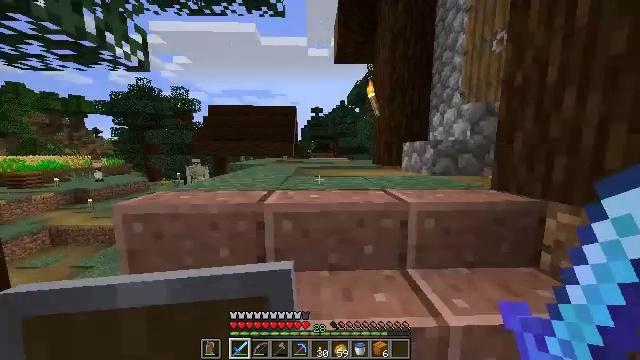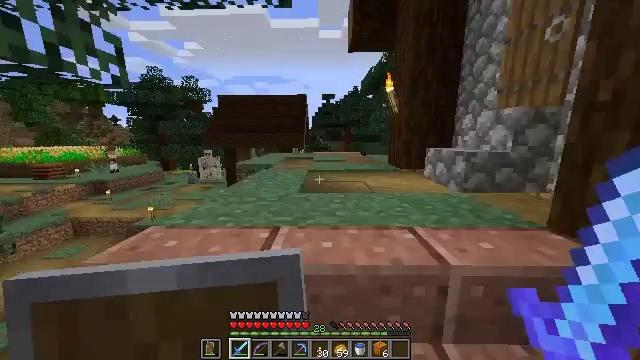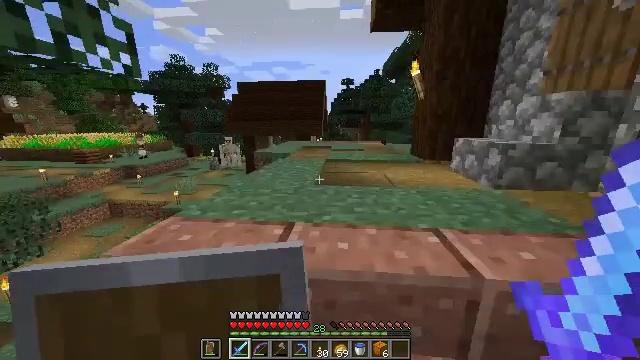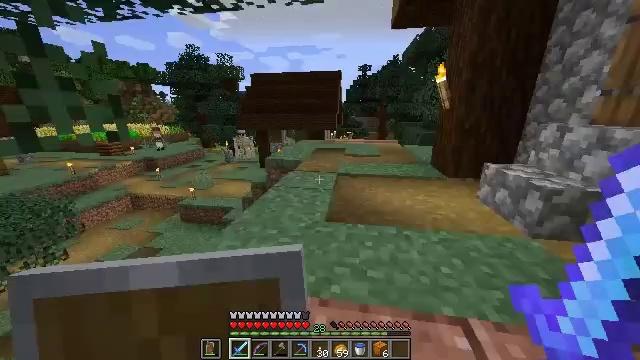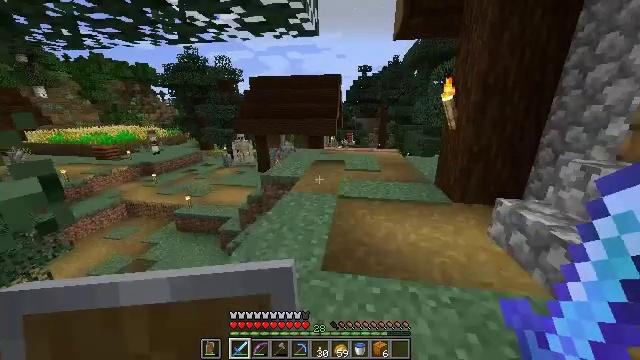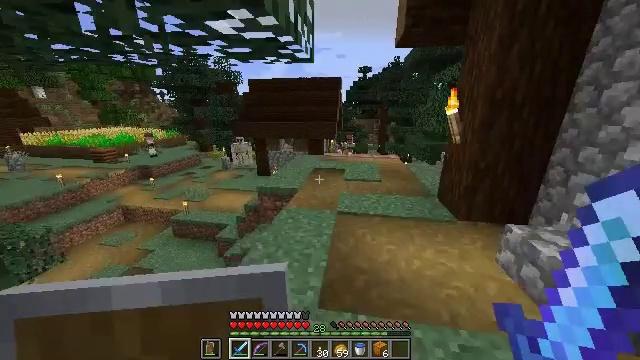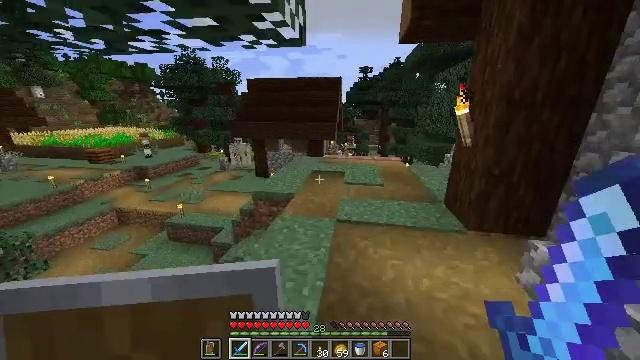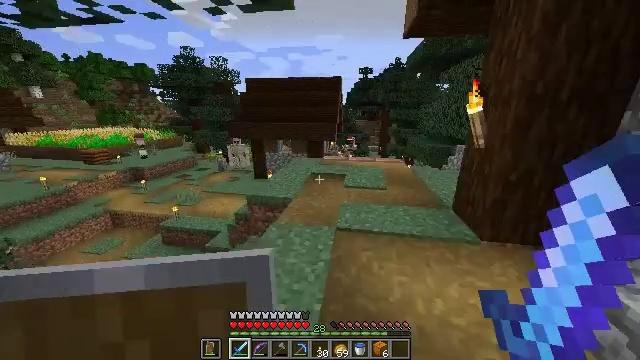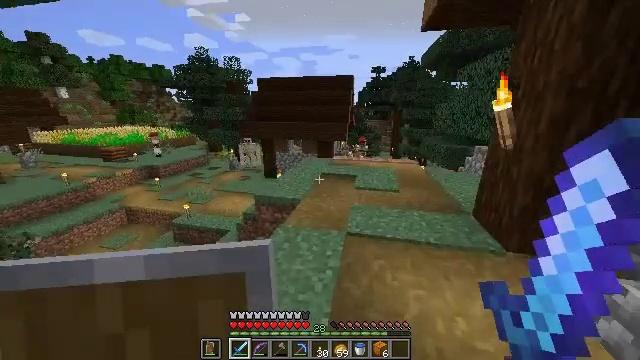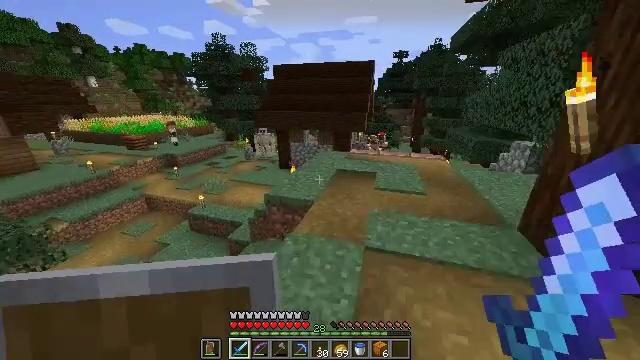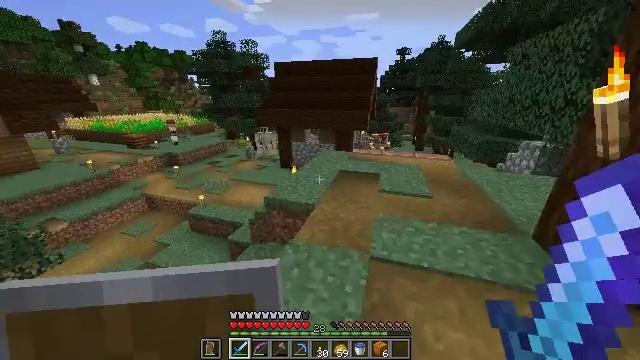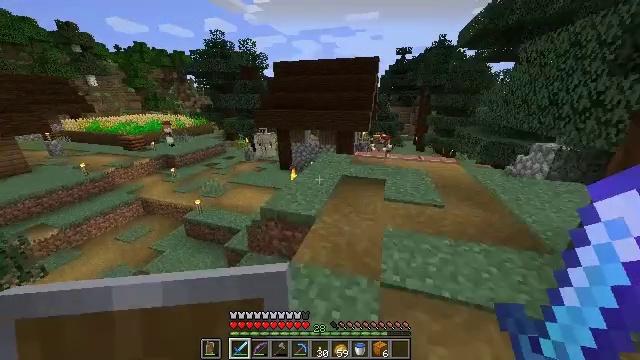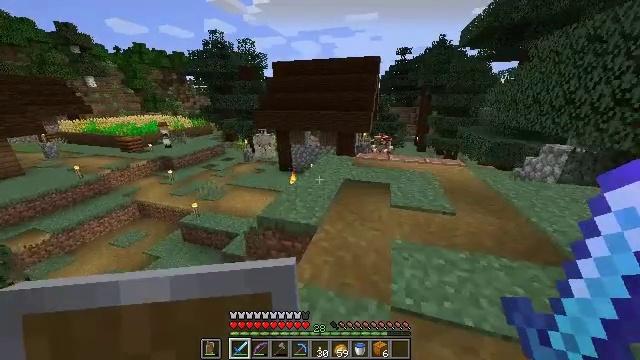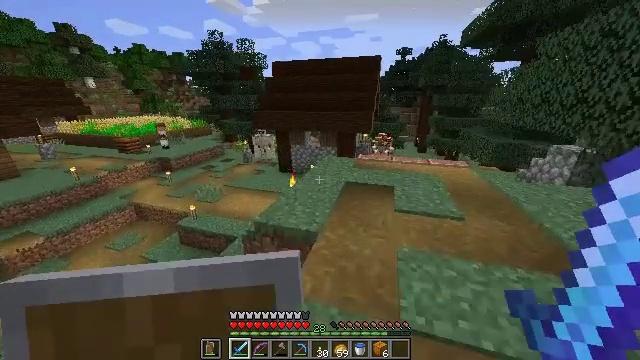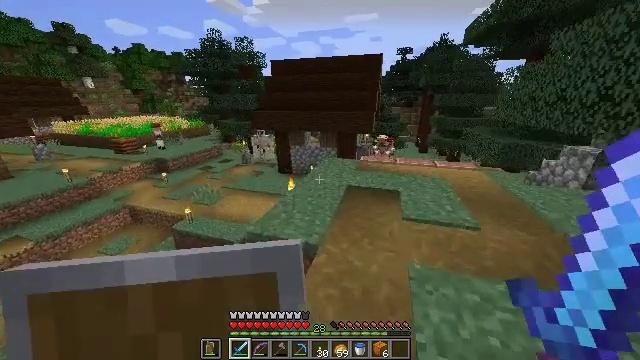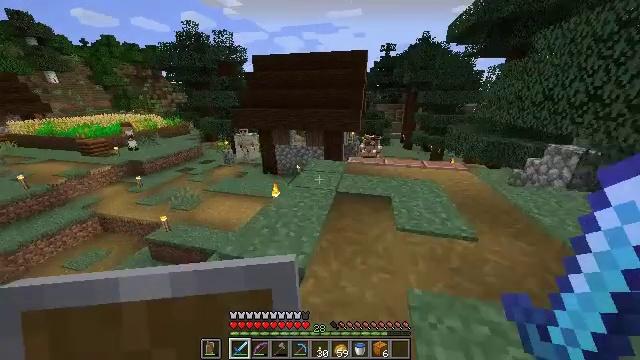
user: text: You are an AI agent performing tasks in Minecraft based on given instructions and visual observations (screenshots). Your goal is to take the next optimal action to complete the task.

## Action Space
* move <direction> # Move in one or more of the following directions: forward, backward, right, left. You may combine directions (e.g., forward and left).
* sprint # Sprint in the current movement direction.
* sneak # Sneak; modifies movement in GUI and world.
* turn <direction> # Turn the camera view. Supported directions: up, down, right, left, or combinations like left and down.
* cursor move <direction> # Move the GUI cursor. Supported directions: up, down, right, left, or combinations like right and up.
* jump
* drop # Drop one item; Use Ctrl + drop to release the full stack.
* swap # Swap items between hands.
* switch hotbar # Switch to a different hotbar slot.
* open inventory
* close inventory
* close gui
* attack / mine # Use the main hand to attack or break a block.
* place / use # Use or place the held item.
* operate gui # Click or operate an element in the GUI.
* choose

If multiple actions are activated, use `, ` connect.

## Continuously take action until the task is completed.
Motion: motion action
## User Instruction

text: Use right equipment to gather melon.
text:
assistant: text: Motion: move forward, turn left and down
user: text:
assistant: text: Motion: move forward, turn left and down
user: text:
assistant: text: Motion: move forward, turn left and down
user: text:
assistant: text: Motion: move forward
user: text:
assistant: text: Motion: move forward
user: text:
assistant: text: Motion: move forward, sprint
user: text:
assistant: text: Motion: move forward, sprint
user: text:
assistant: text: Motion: move forward, turn left
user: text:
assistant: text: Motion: move forward, turn left and down
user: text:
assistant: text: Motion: move forward
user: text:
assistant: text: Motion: move forward
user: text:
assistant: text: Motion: move forward
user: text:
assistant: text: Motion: move forward
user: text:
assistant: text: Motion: move forward
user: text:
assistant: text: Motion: move forward, turn right
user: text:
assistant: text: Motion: move forward
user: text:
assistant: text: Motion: move forward
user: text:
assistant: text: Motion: move forward
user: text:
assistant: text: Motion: move forward
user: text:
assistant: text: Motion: move forward, turn right
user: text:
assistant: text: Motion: move forward
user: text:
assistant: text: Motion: move forward
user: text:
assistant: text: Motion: move forward, sprint
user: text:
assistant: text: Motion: move forward, sprint
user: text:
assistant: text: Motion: move forward
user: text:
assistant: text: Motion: move forward
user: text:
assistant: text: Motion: move forward
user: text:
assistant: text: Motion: move forward
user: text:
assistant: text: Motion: move forward, turn right
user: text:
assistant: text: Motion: move forward, turn right